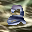
Label: 2